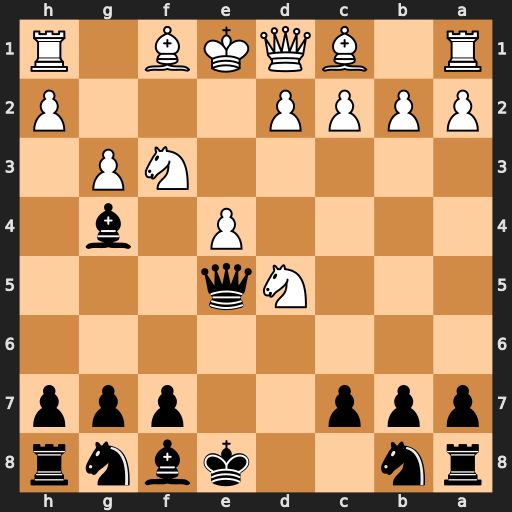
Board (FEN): rn2kbnr/ppp2ppp/8/3Nq3/4P1b1/5NP1/PPPP3P/R1BQKB1R
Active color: b
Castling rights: KQkq
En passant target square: -
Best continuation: Qxe4+ Qe2 Bxf3 Qxe4+ Bxe4